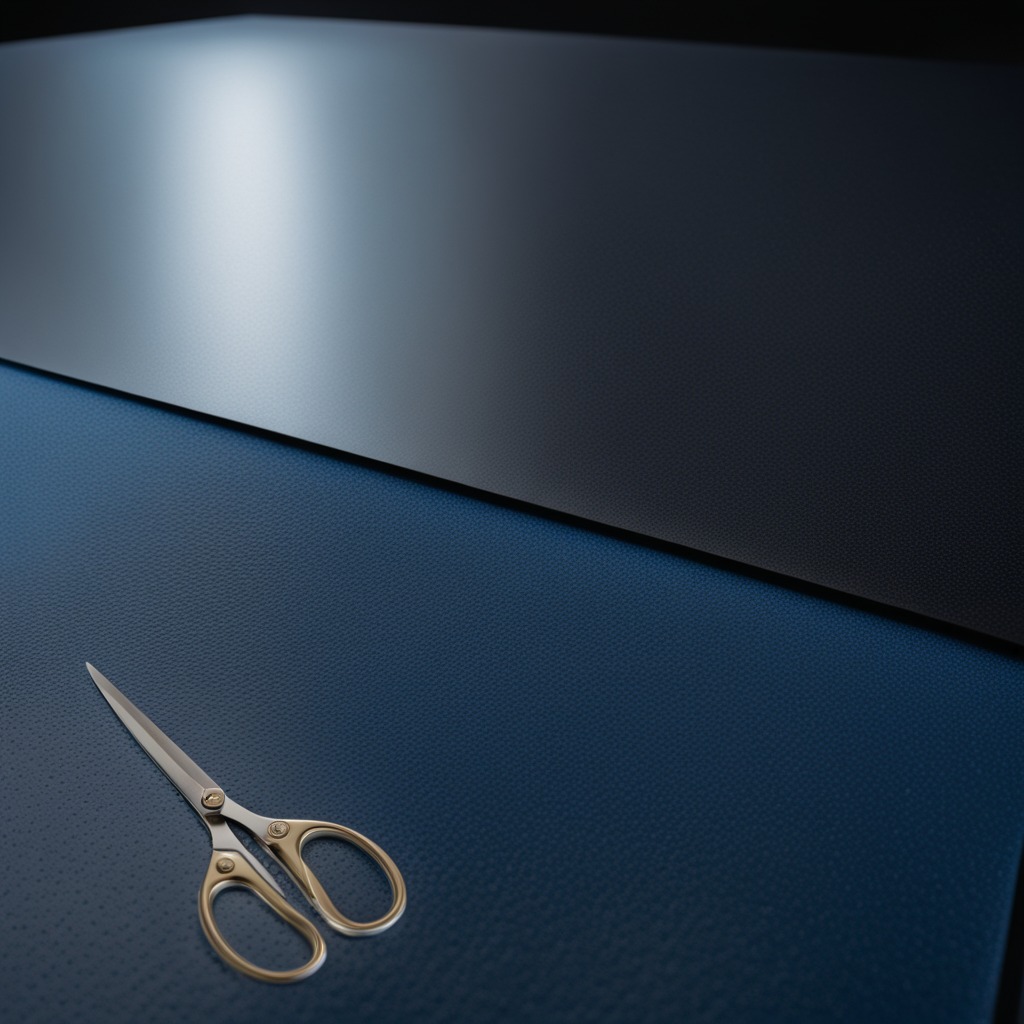
A scissor lying on the clean granite tabletop inside a workshop at night dim ambient light soft shadows worn but beneath the mat